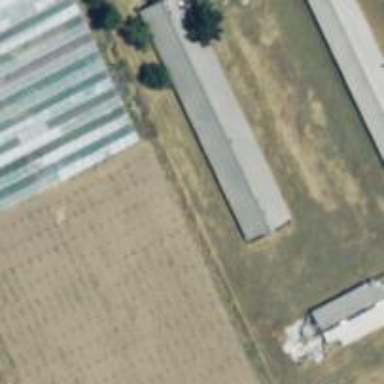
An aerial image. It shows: Greenhouse.